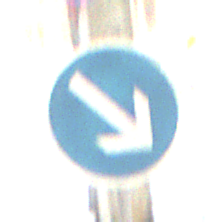
Verkehrszeichen: VorgeschriebeneVorbeifahrtRechts
Umgebung: Roofed, Suburban
Tageszeit: MorningAfternoon
Wetter: PartlyCloudy
Licht: Natural
Jahreszeit: Winter
Kontrast: LowContrast